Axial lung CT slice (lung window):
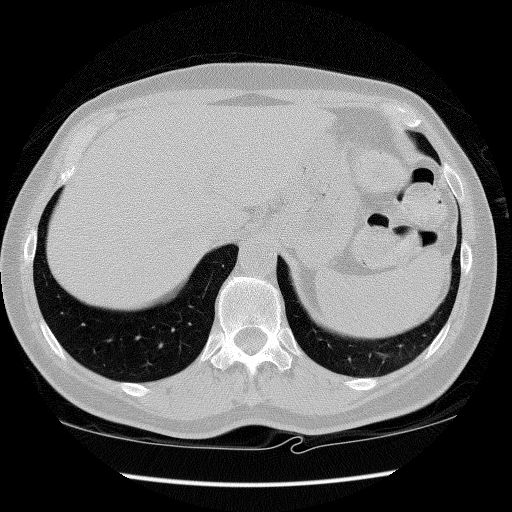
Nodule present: no